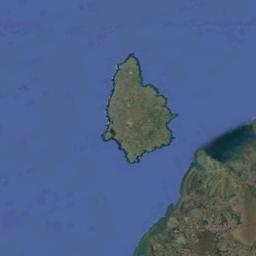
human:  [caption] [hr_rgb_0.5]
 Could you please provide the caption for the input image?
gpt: The green irregular island, Which is very close to the land, Is surrounded by blue sea water .

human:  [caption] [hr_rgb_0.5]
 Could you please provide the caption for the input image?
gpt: The island on the lower right is larger than the island in the middle .

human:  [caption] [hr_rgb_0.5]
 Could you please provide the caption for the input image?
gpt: A big island and a small island are surrounded by light blue waters .

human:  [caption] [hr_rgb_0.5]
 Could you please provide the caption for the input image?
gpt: There are many big trees on the island .

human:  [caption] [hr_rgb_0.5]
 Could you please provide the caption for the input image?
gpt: The green island on a blue sea is near the mainland .